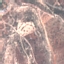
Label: HerbaceousVegetation